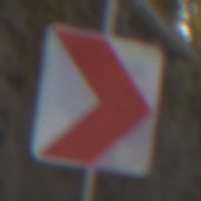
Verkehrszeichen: RichtungstafelnInKurvenKleinLinks
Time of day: MorningAfternoon
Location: Outdoor (Suburban)
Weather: PartlyCloudy
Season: NotSpecified
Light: Natural